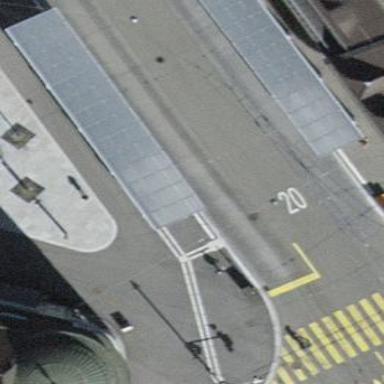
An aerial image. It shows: Shelter for public transport located on roof.